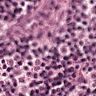
Metastatic tissue present: no